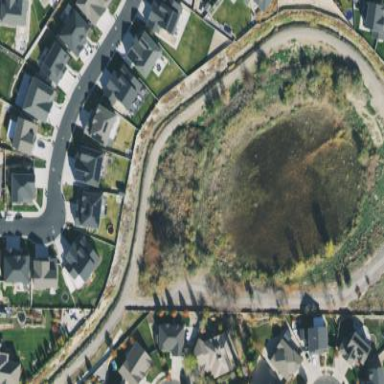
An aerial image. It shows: Retention basin with water.